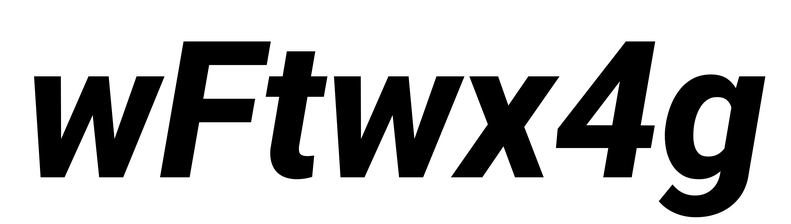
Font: Roboto-Italic_ExtraBold_Italic